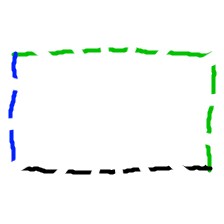
Shape: rectangle